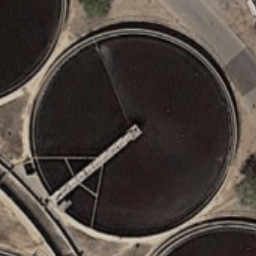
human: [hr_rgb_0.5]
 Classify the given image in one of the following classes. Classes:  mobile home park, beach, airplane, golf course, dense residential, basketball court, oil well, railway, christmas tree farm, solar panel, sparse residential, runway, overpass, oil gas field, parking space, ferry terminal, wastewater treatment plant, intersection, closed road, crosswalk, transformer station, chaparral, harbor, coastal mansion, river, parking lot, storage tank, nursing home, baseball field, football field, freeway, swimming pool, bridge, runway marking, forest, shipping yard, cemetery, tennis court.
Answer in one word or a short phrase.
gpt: wastewater treatment plant